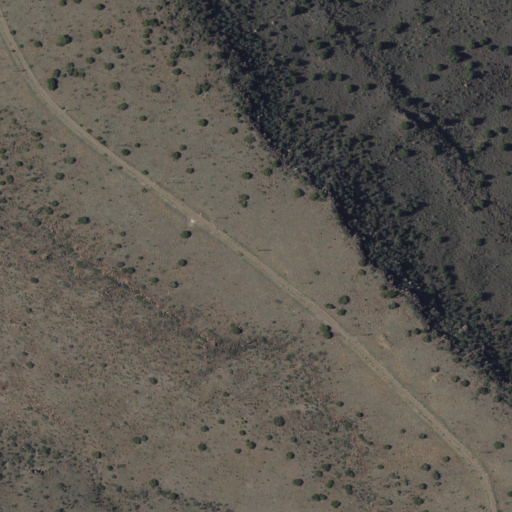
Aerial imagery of mountain in New Mexico named Mesa Azur containing shrub and grassland